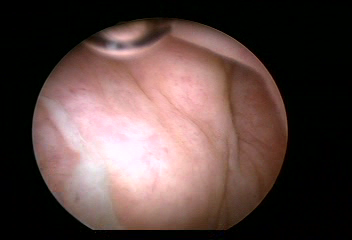
Modality: WLC
Class: Foreign bodies
Subclass: AirBubble
Bladder cancer association: No
Annotated structures: Air bubble